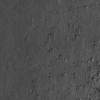
Label: not_dusty